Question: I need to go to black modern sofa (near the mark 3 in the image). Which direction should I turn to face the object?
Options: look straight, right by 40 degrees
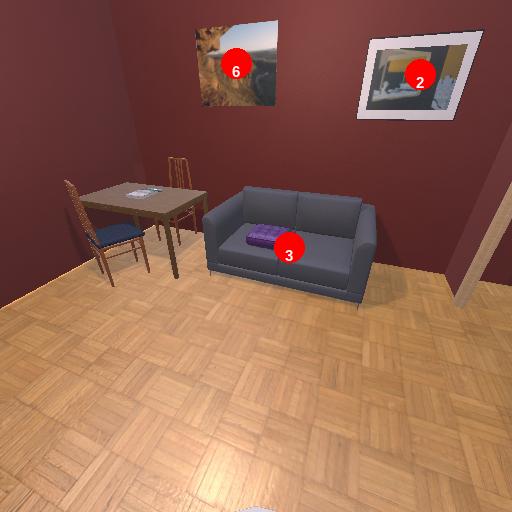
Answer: look straight